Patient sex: M
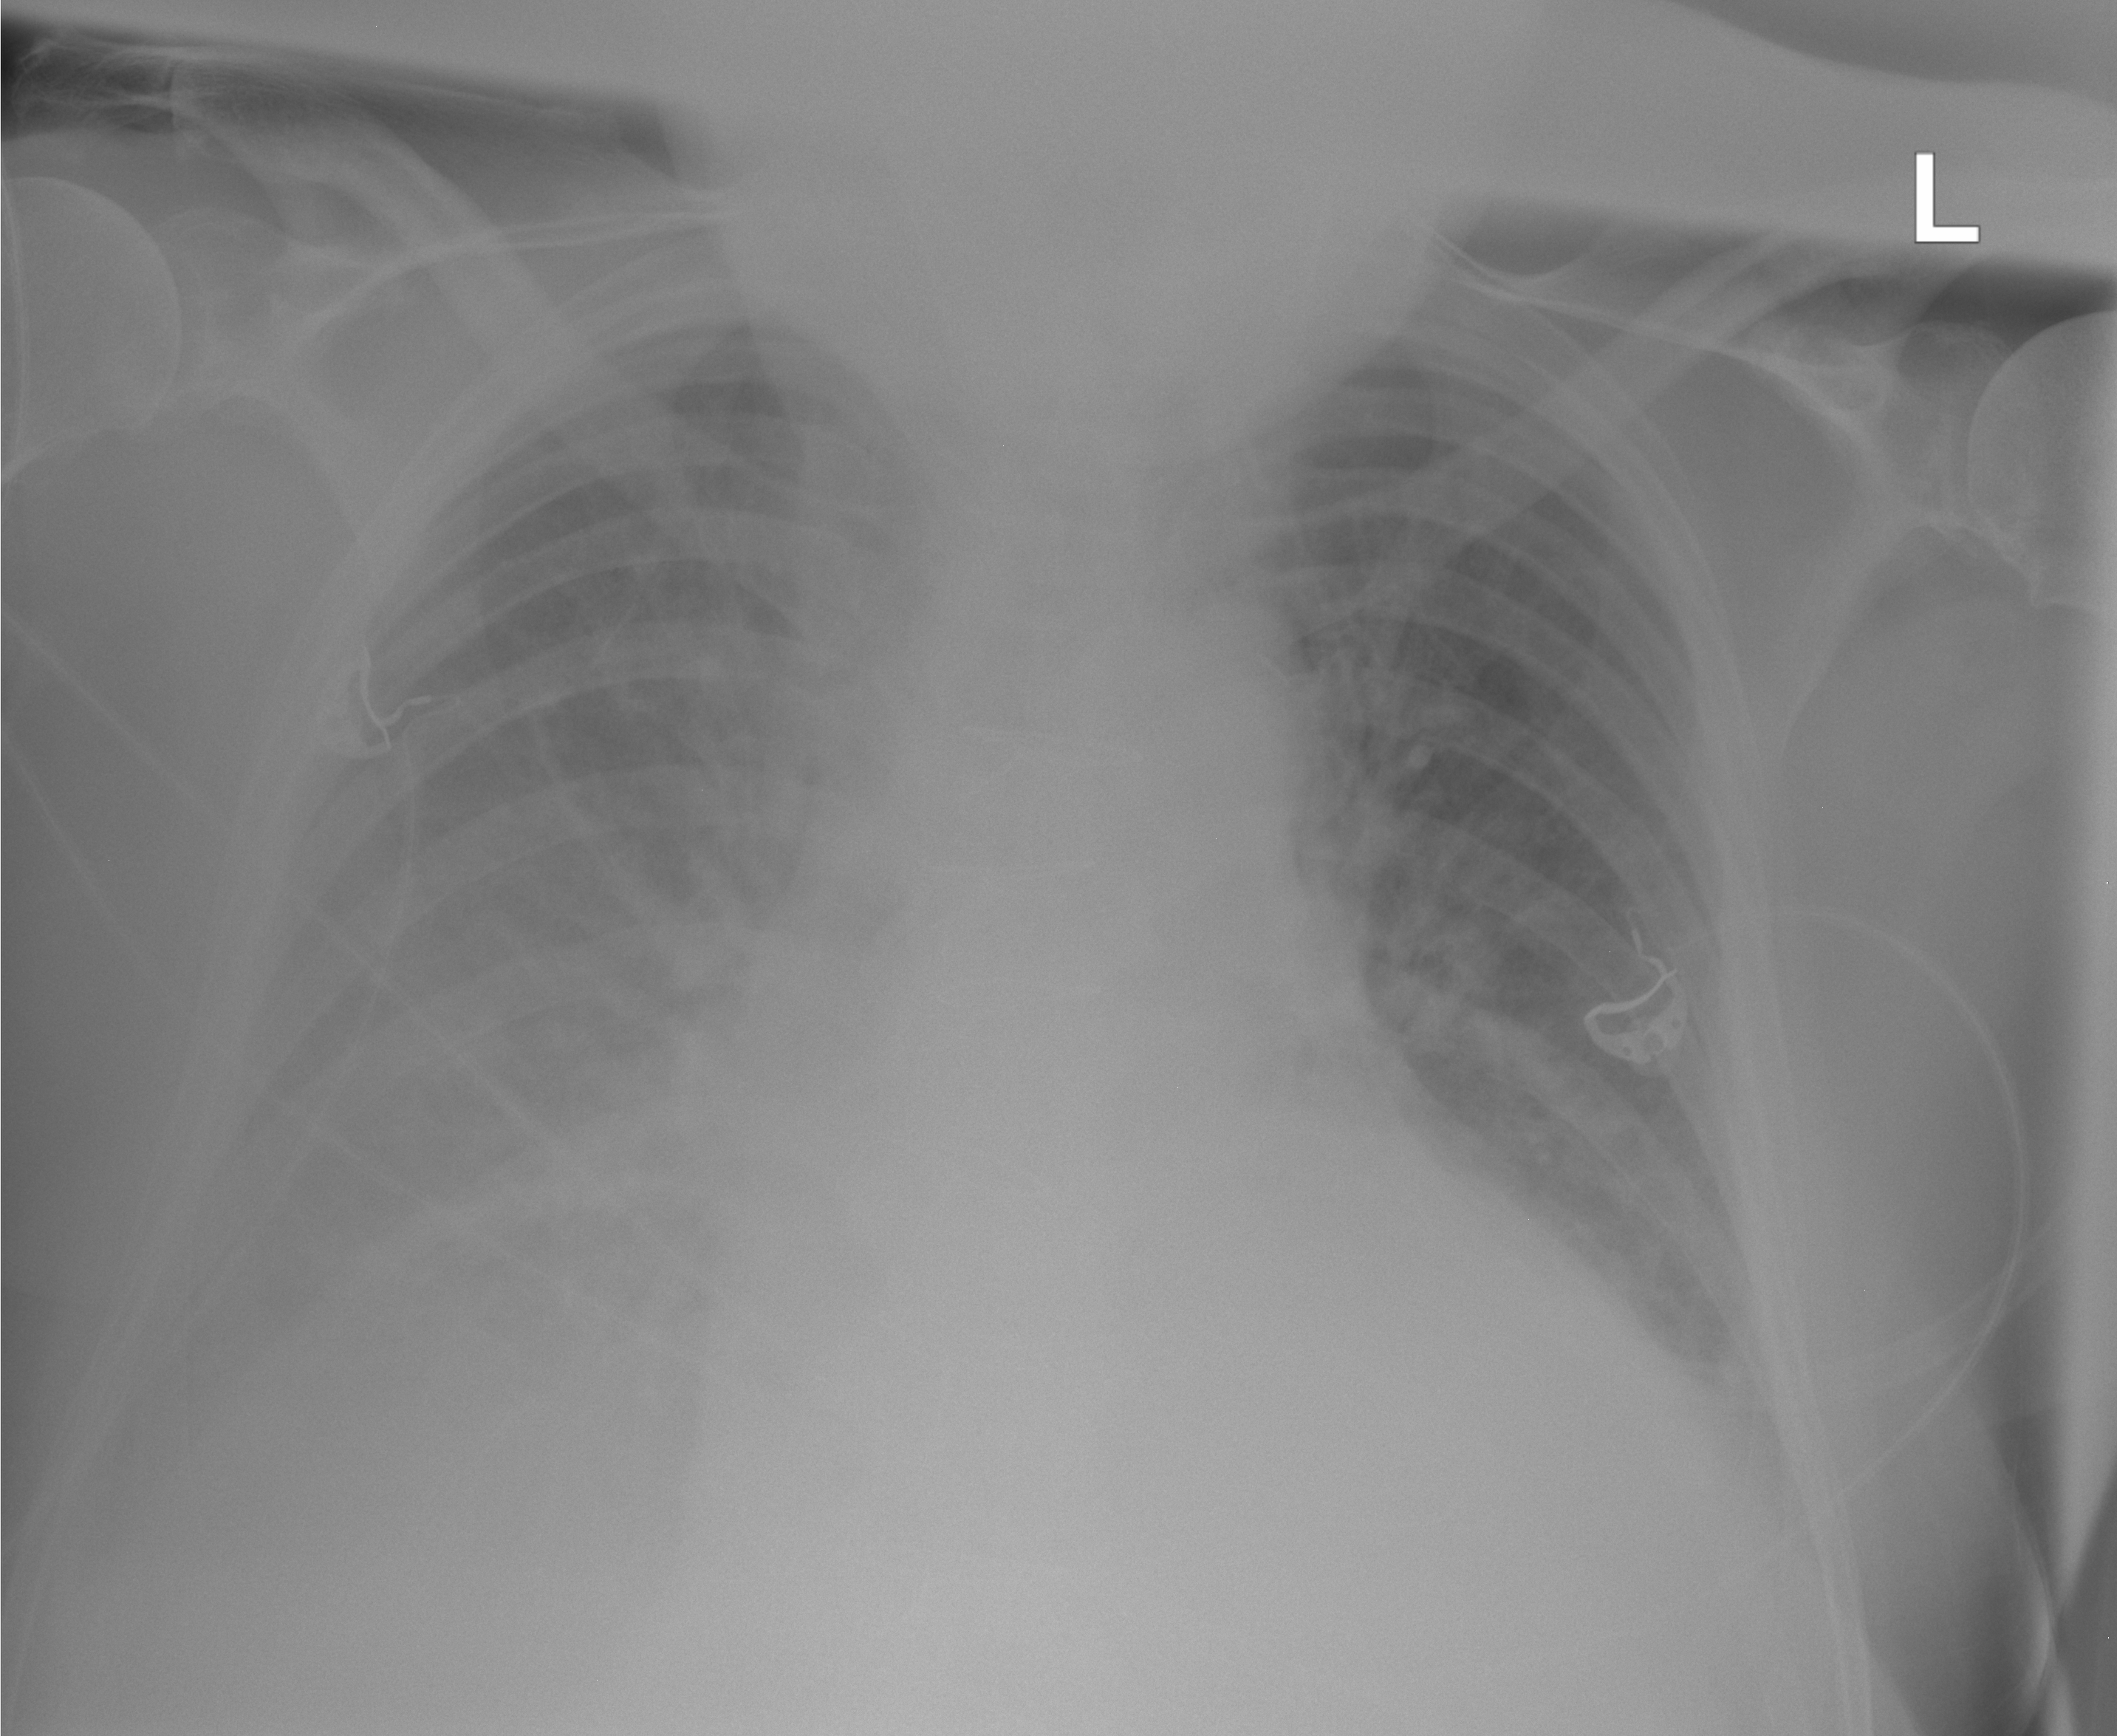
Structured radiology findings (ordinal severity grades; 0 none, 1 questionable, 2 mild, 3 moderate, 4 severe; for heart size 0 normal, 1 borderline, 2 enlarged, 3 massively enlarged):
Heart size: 2
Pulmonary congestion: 0
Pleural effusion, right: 3
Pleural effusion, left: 1
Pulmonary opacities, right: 0
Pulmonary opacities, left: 1
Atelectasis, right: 0
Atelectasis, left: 0